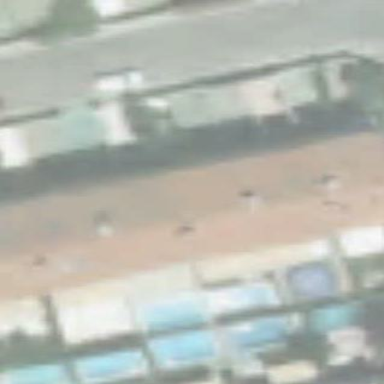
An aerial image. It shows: Terrace building with pitched roof oriented across.